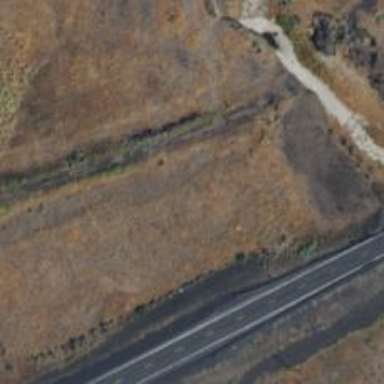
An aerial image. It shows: Unclassified road.